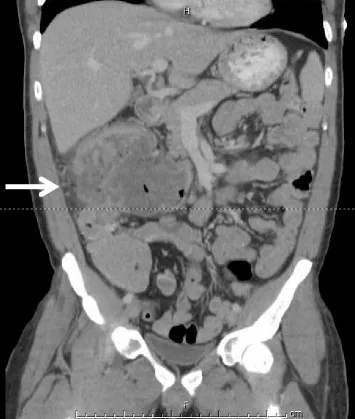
Computed tomography with intravenous and oral contrast from case 2. Coronal section of the abdomen and pelvis. Arrow points to 14.0 x 9.8 x 10.8 cm heterogeneous mass in the right upper quadrant abutting the ascending colon and duodenum. Oral contrast is seen within the mass. The fat plane between the mass and the second segment of the duodenum is obscured.
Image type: radiology (ct)